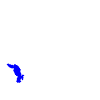
Particle: electron